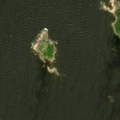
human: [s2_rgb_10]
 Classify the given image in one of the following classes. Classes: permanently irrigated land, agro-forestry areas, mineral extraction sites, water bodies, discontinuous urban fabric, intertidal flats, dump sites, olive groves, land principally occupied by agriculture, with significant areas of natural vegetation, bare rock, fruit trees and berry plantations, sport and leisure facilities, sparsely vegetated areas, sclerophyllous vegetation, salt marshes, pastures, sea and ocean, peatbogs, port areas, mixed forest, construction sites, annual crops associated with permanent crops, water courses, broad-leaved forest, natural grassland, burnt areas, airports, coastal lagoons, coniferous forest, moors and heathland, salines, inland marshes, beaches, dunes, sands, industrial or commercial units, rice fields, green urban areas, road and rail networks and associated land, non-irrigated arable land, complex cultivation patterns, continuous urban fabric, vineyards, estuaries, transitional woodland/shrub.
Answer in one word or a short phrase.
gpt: mixed forest, sea and ocean